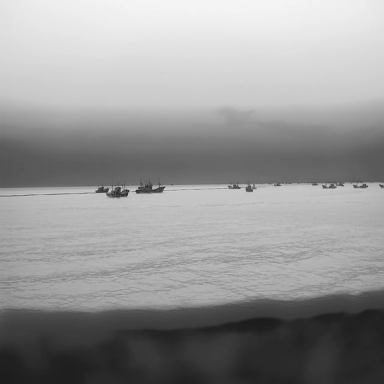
There are 11 objects shown in the infrared image, including ten bulk_carriers, and a sailboat.